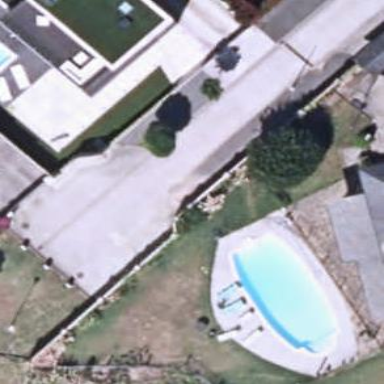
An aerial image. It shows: Swimming pool located in leisure land.